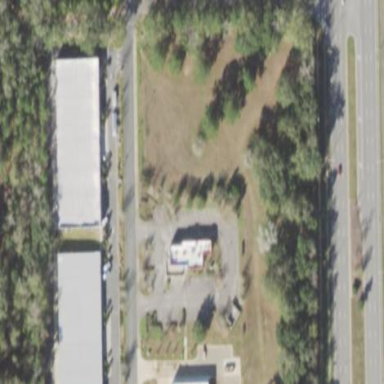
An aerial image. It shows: Commercial restaurant.